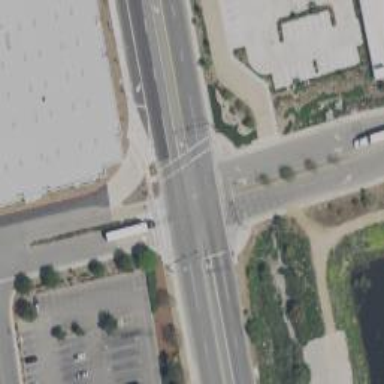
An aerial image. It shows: Marked road crossing.